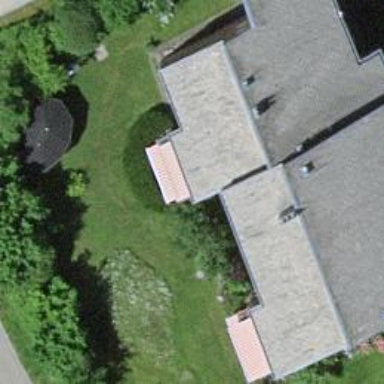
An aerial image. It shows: Residential building.